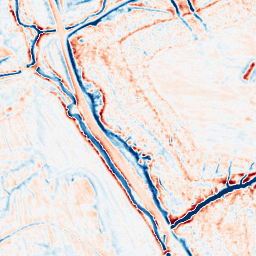
Category: multiscale
Decomposition family: dog_multiscale
Decomposition parameters: sigma_ratio: 1.4
n_scales: 5
base_sigma: 0.5
Upsampling method: quartic
Upsampling parameters: scale: 2
Upsampling scale: 2